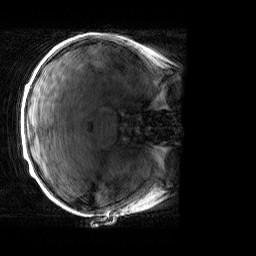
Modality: T1w
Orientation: axial
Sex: male
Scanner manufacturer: siemens
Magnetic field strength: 3 T
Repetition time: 1.9 s
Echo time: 0.00243 s